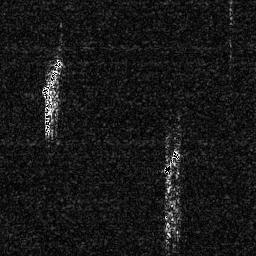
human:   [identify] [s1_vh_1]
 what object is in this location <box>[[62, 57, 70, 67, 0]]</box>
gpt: <ref>1 medium ship at the center</ref>